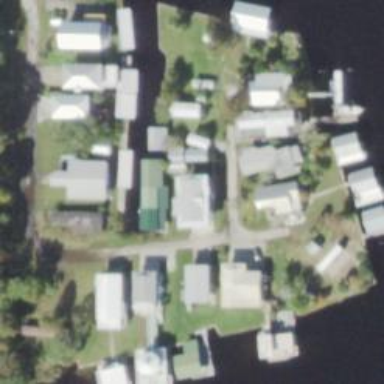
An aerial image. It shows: Residential area composed of single-family homes.